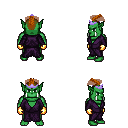
a pixel art fantasy rpg character, male body template, orc, green skin, purple robe, red pants, brunette short mohawk hairstyle, purple tiara, gold gloves, four views (front, back, left, right), 2x2 character sprite sheet, small pixel art, hard edges, no anti-aliasing